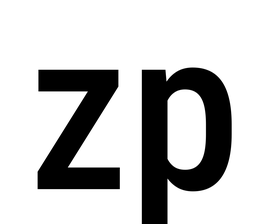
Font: Roboto_Condensed_Medium